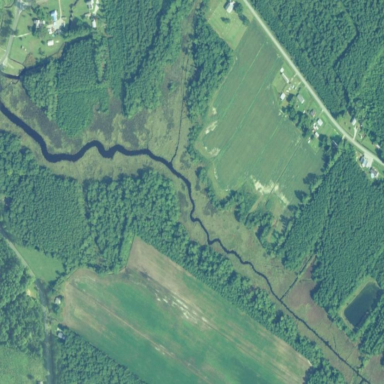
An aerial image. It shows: Wetland area.